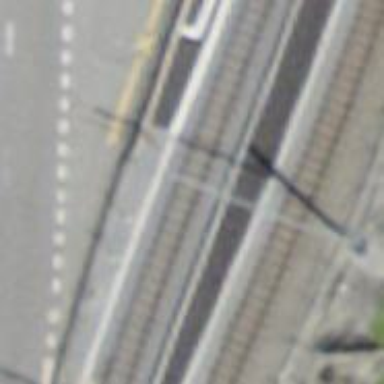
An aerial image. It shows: Narrow gauge railway with electrified contact lines.